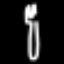
Label: fork